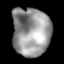
Tissue: lung
Cell type: Epithelial cells
Senescence score: 0.08671
Nuclear area (px): 1799
Mean DAPI intensity: 150.577